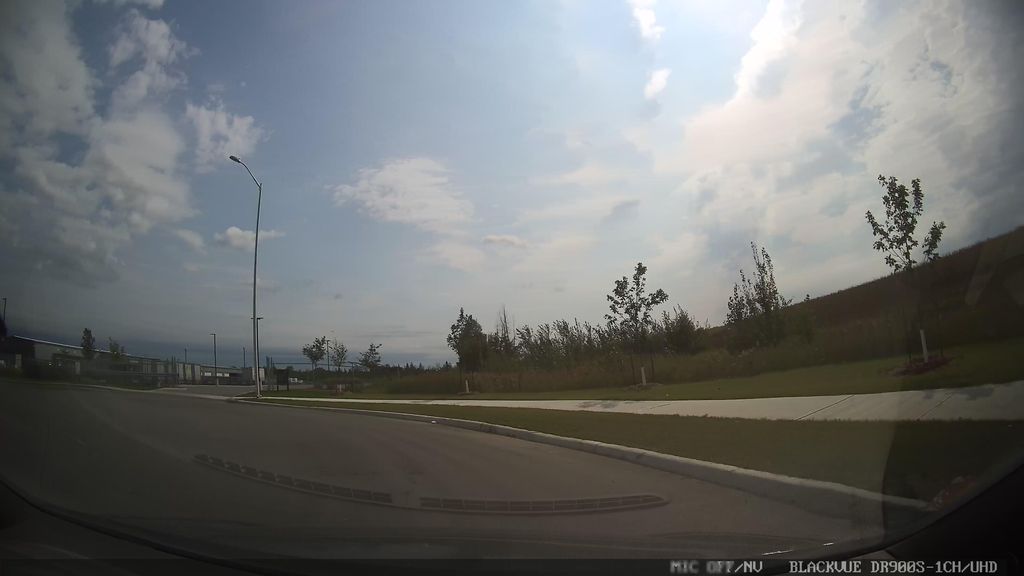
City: ottawa-gatineau